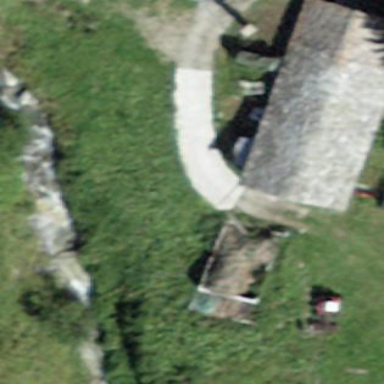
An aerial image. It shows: Farm auxiliary building.